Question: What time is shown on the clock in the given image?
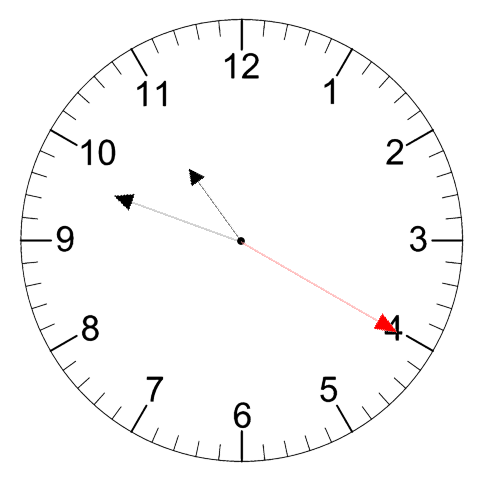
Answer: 10:48:20